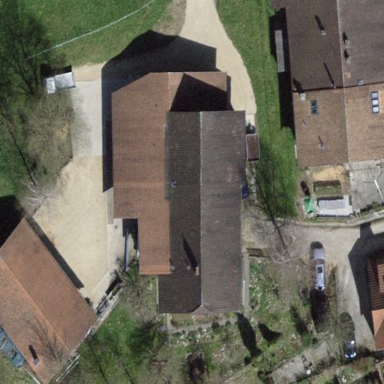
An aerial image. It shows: Building with tiled roof.